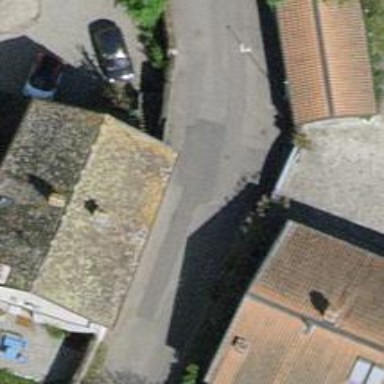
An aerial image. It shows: Living street.